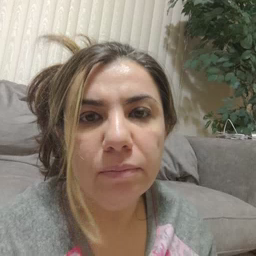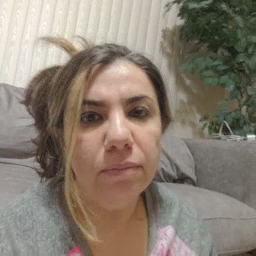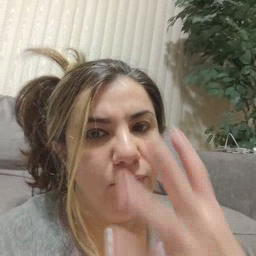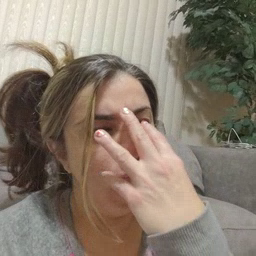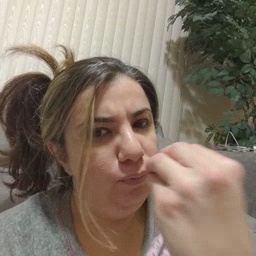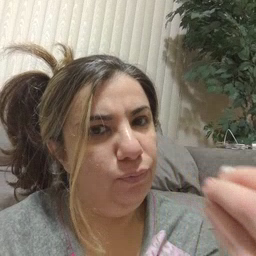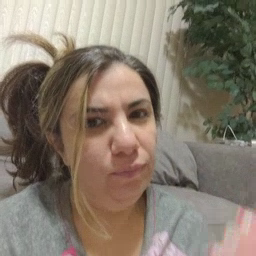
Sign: wolf